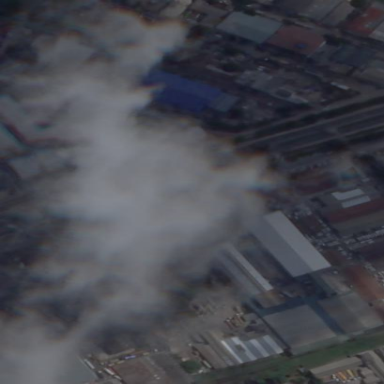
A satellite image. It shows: Industrial area.